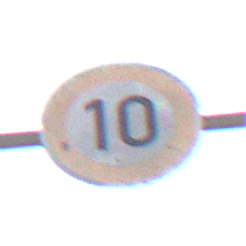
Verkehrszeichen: Geschwindigkeit10
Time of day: Midday
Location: Outdoor (Nature)
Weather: PartlyCloudy
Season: NotSpecified
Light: Natural